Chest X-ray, AP view. Patient: 29 years old, sex F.
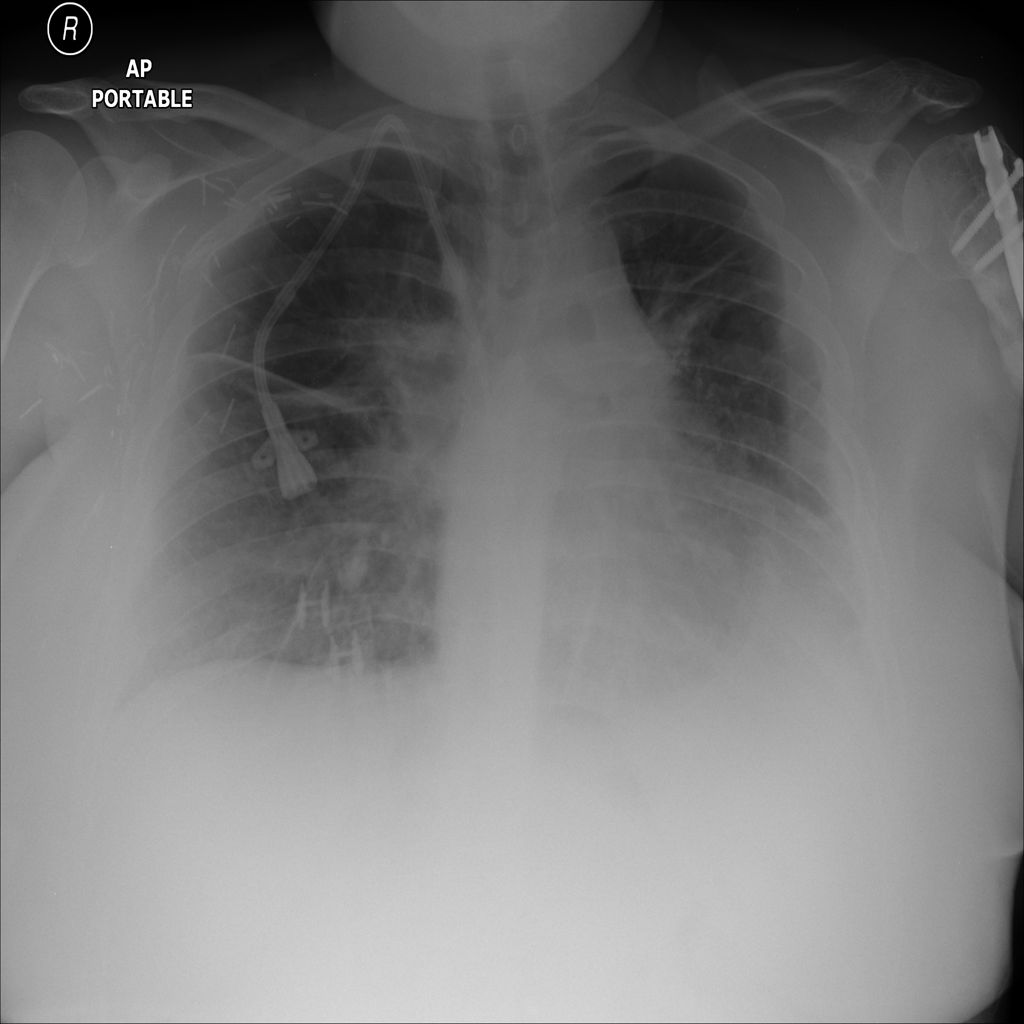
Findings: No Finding